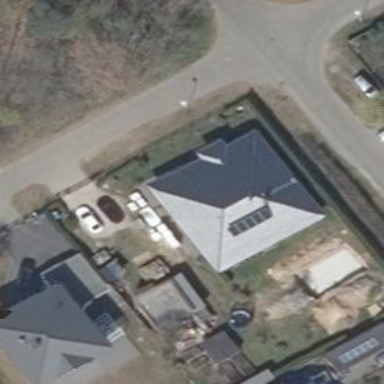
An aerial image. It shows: Detached building with hipped roof.